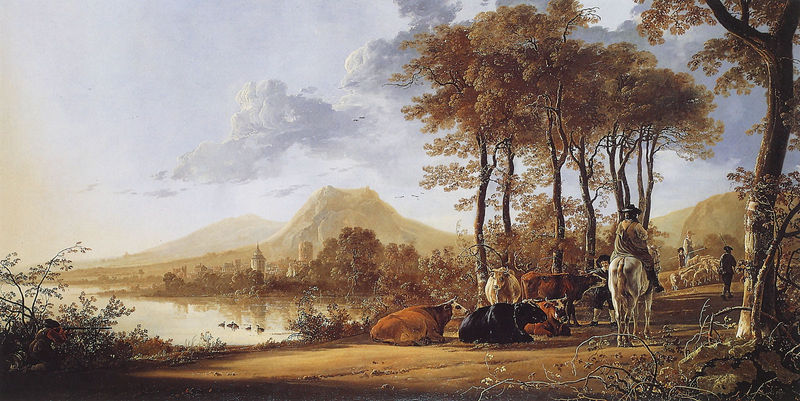
Titel: Landschaft mit Rindern und Landarbeitern
Künstler: Aelbert Cuyp
Institution: Cardiff, National Museum & Galleries of Wales
Schlagwörter: baum, berg, blau, gemälde, himmel, wasser, wolken, bäume, gelb, landschaft, menschen, see, stadt, ufer, braun, hut, weg, kühe, vögel, weite, busch, gebüsch, wald, pferd, reiter, turm, reiten, berge, gebirge, dorf, kuh, rind, herbst, enten, rinder, burg, vulkan, jagd, jäger, gewehr, lanschaft, romanik, schafe, hirte, hirten, landländlich, wasser kuehe pferd beige, sonnenuntergangsstimmung, lilienstein